Question: I'm wondering if there's an "easy" way to do something like below using CSS3, I want to avoid using images and absolute positioning, or similar, and would prefer to use some CSS method to achieve this.

I would also like to avoid using any fixed heights for this style too, since I'll be using the same style on various elements that all vary in size and colour.
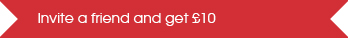
Answer: You can use a simple clip-path in the CSS:
'''
clip-path:polygon(0 0, 100% 0, 95% 50%, 100% 100%, 0 100%, 5% 50%);
'''
Result (in Chrome):

<URL>
But be aware of that the support isn't that great yet for all browsers. Currently it does <URL>.
Ok, after playing around with SVG (I'm no expert on SVG) I came up with a "prototype" that works in FF:
In HTML:
'''
<!-- For firefox -->
<svg class="svg-graphic" width="250" height="36" viewBox="0 0 250 36" xmlns="http://www.w3.org/2000/svg" xlink="http://www.w3.org/1999/xlink" version="1.1">
<clipPath id="mask">
<polygon points="0, 0, 250, 0, 235, 18, 248, 35, 1, 35, 15, 18" />
</clipPath>
</svg>
'''
Then set its ID as clipping path in CSS:
'''
clip-path:url(#mask);
'''
And it will produce this in Firefox:

(fiddle updated with this code)